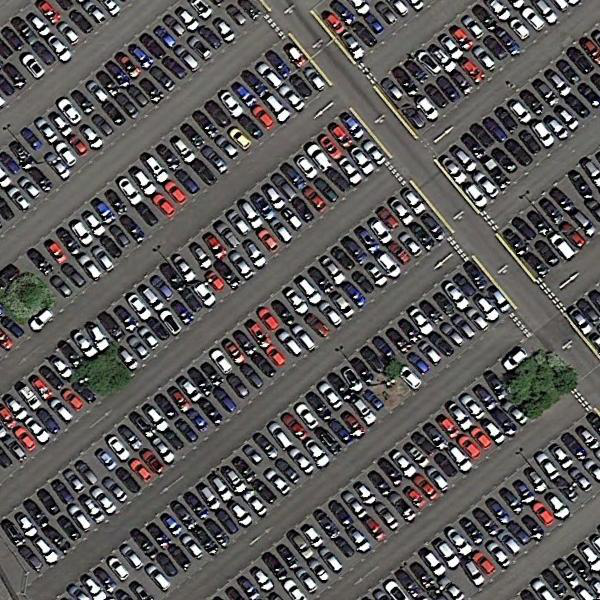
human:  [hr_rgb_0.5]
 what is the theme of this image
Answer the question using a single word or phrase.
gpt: parking lot